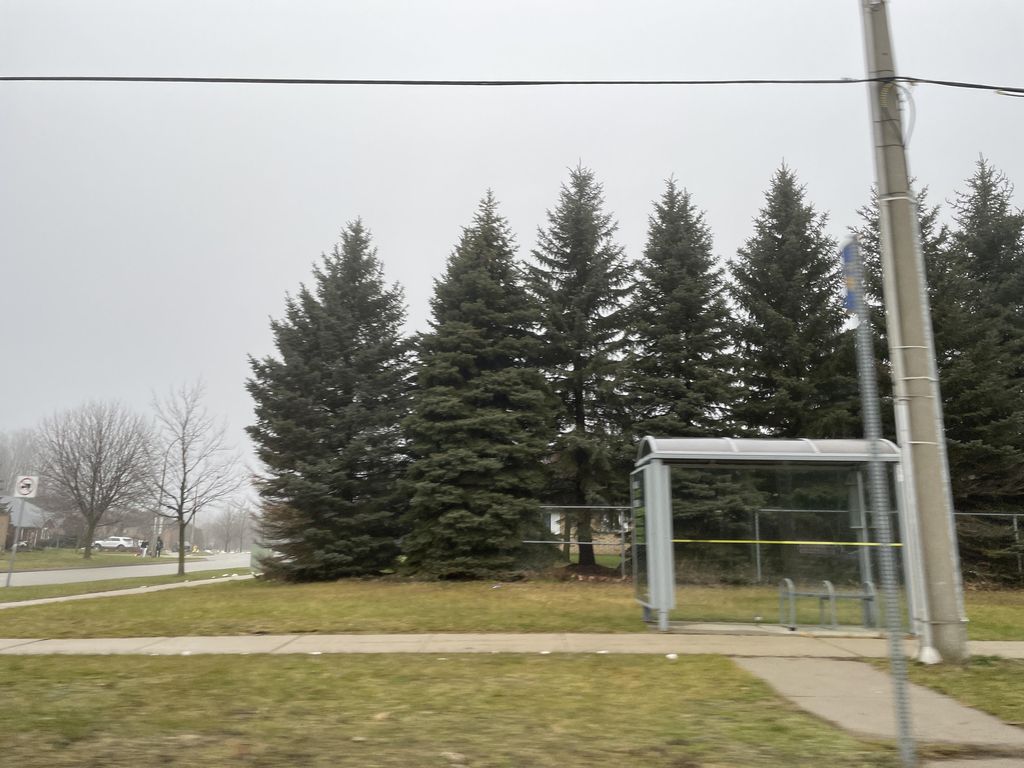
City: kitchener-waterloo